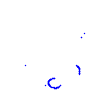
Particle: kaon